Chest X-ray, PA view. Patient: 5 years old, sex M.
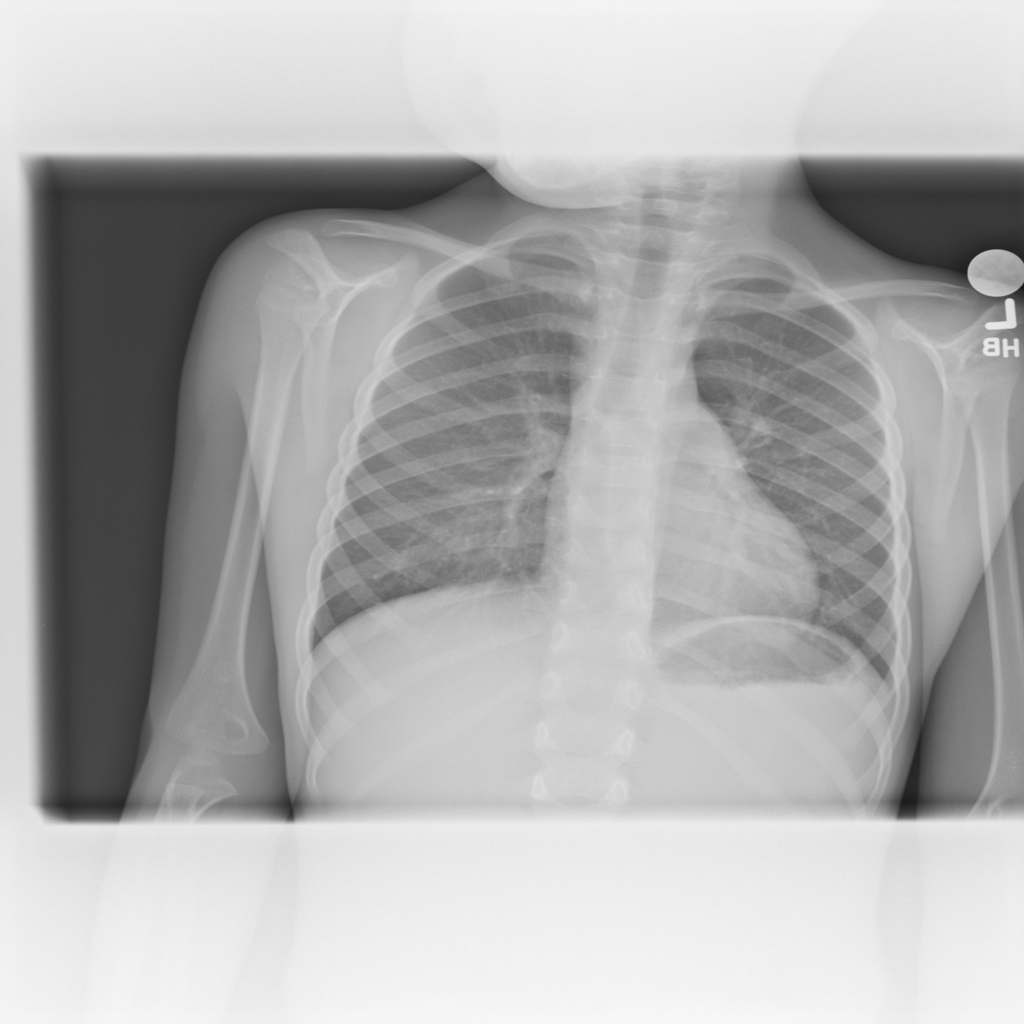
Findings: No Finding